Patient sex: F
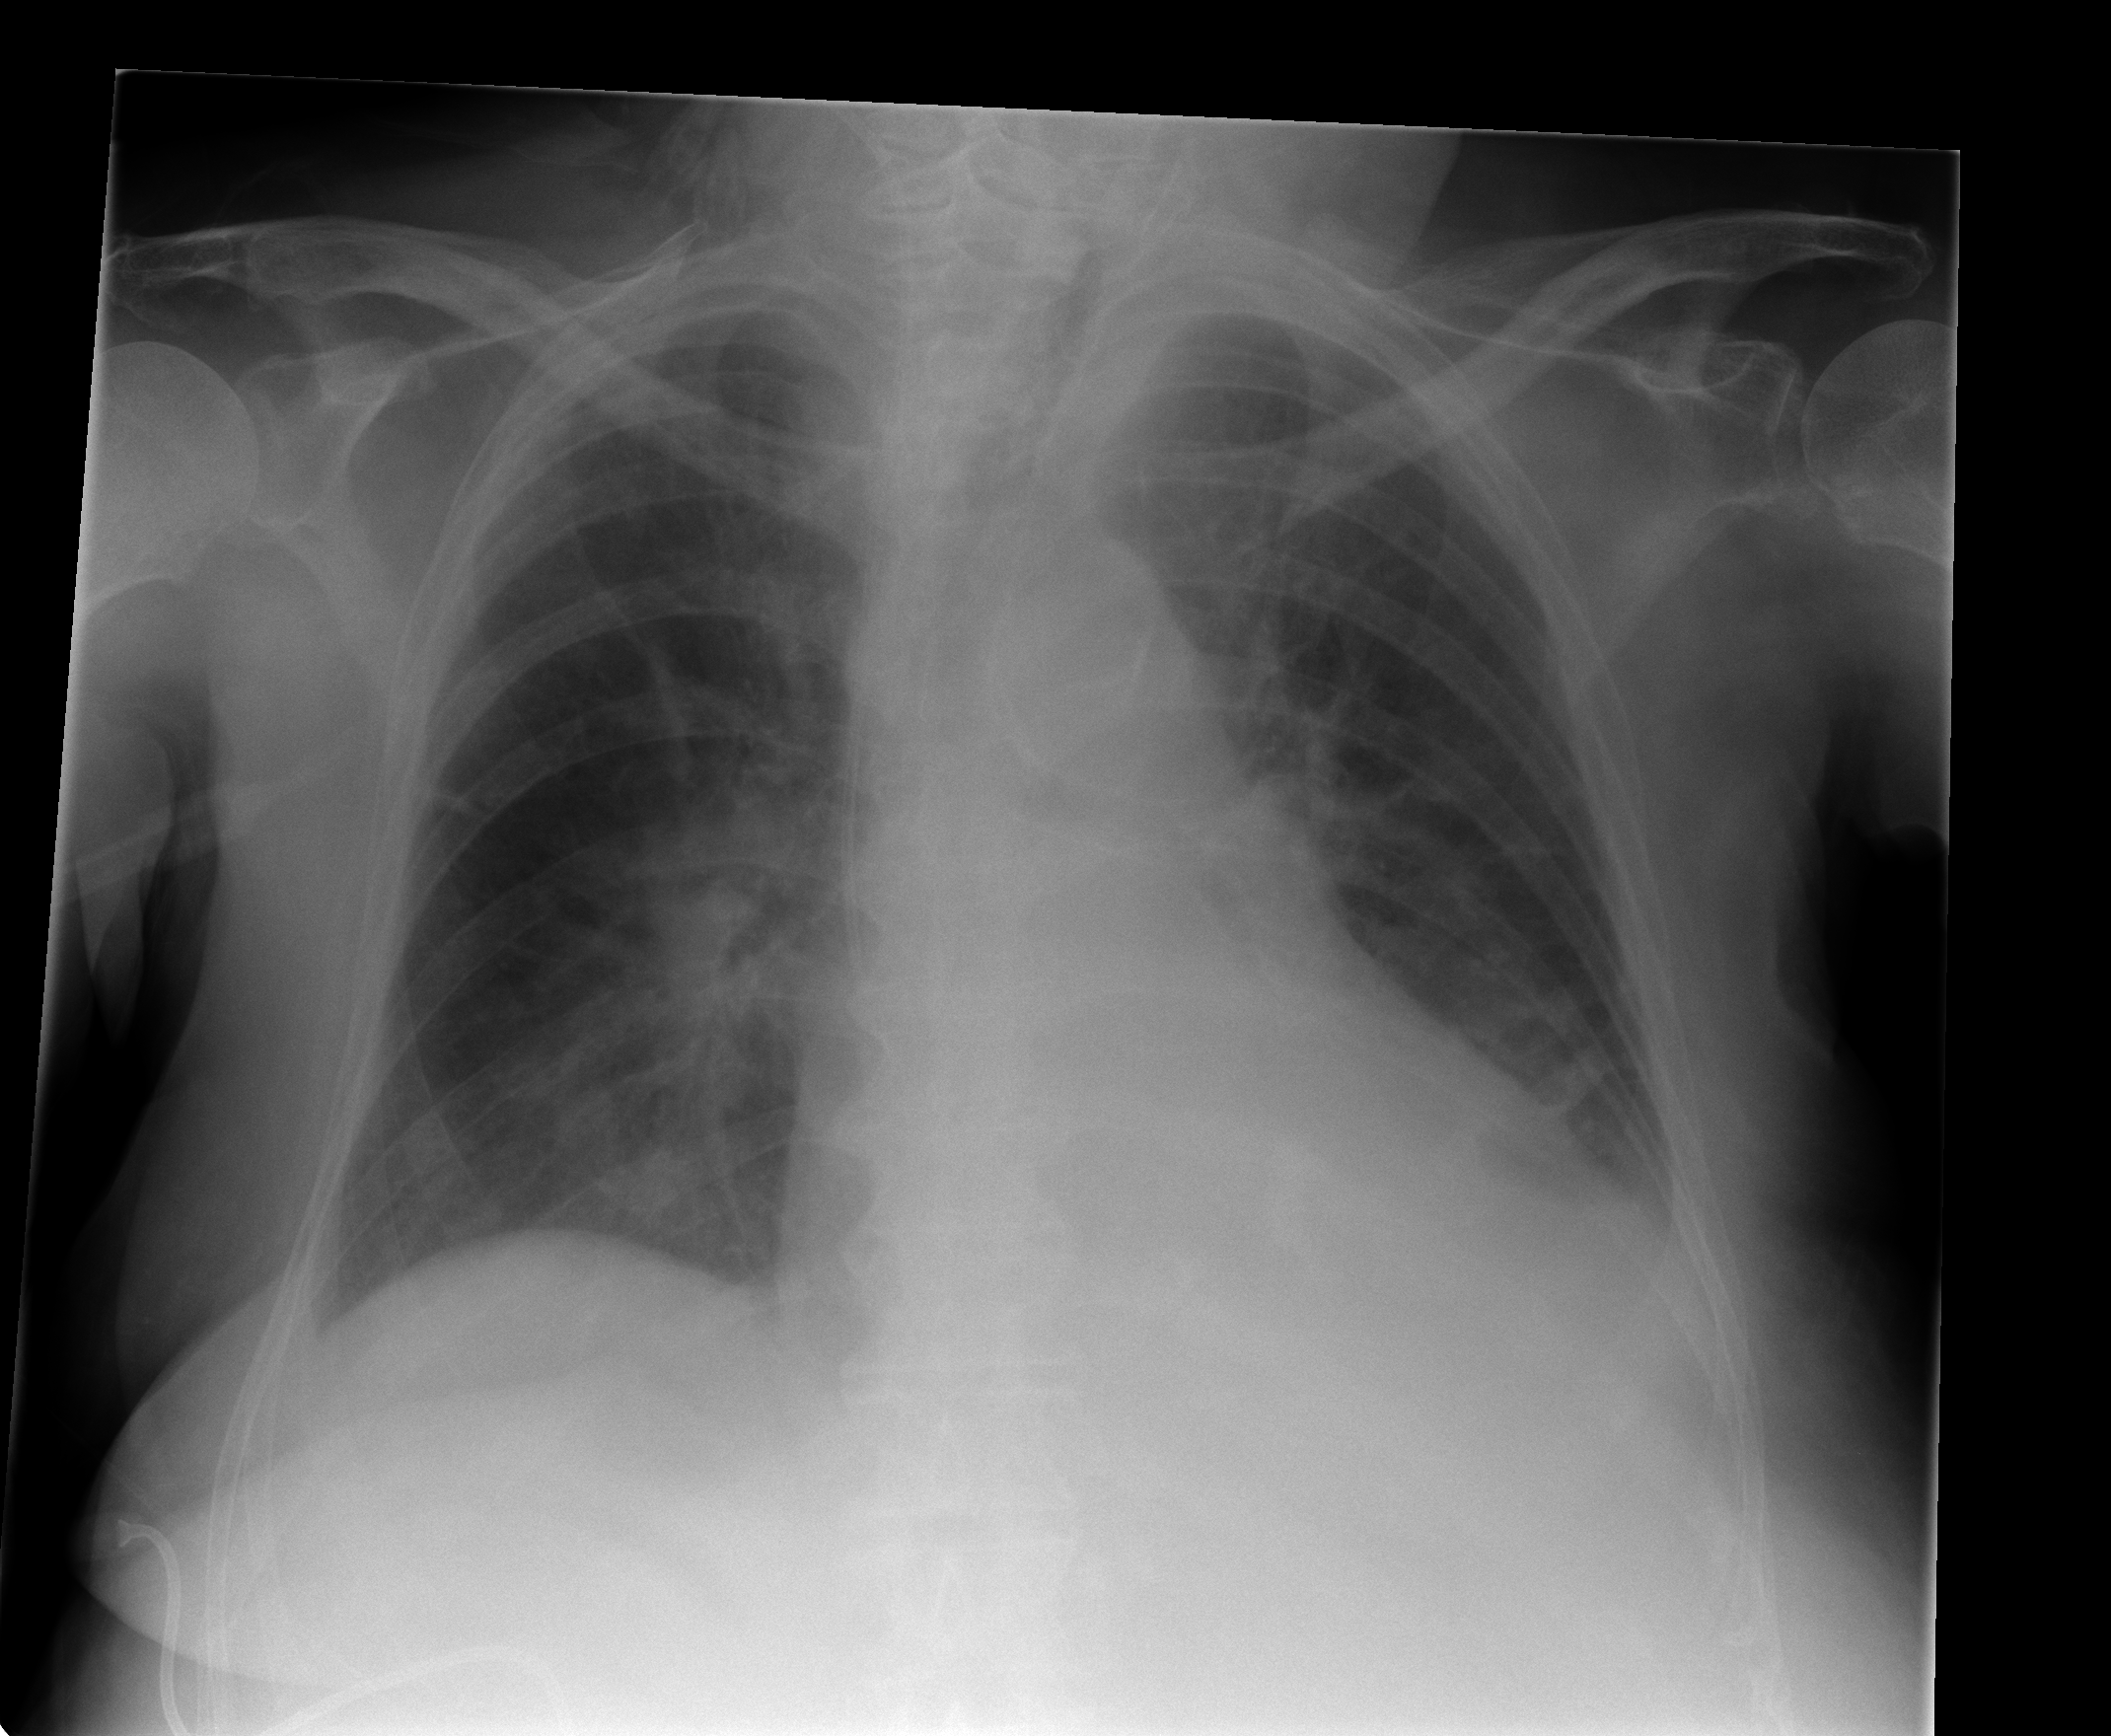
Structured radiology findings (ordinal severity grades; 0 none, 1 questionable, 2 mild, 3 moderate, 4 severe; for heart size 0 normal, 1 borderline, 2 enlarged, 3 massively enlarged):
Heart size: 1
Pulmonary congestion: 3
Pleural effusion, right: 2
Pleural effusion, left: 2
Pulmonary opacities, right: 2
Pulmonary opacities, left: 1
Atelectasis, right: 2
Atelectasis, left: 2